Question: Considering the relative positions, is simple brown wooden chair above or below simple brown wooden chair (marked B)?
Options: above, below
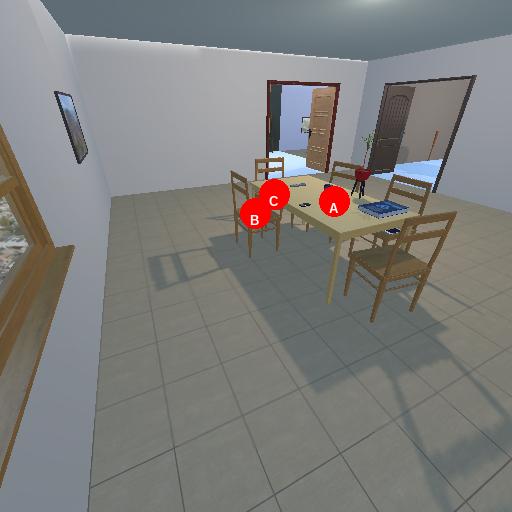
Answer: above